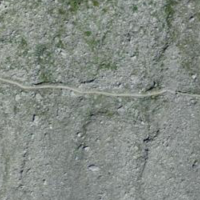
EUNIS habitat code: 48
Species observed at this site:
Eristalis tenax
Ranunculus glacialis
Geum reptans